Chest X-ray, PA view. Patient: 57 years old, sex F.
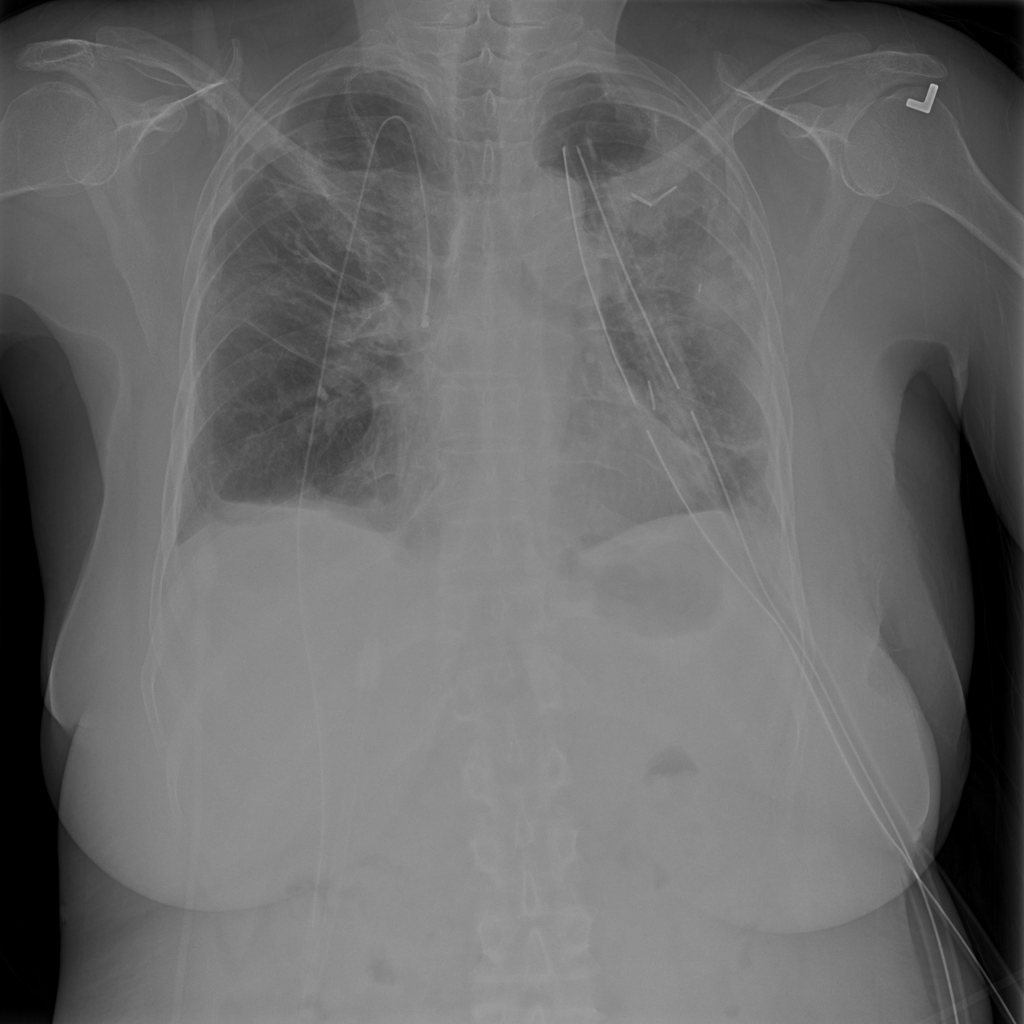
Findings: Infiltration, Pleural_Thickening